Question: I'm struggling to turn this piece of code I wrote - which constructs a heatmap - into an version with a date slider.
'''
import pandas as pd
import plotly.graph_objects as go
...
fig = go.Figure(go.Densitymapbox(lat=df_heat['lat'], lon=df_heat['lon'], z=df_heat['count'],
radius=10,))
fig.update_layout(mapbox_style="carto-positron", mapbox_zoom=10, mapbox_center = {"lat": 40.7831, "lon": -73.9712},)
fig.update_layout(margin={"r":0,"t":0,"l":0,"b":0})
fig.show()
'''
The above code successfully converts a Pandas DataFrame 'df_heat', which looks like the following, into a Plotly <URL>.
'''
lat lon count
0 -62.884215 39.440236 1
1 -62.834226 39.408072 1
2 -62.811707 39.380462 1
3 -62.744564 39.489112 1
...
'''

'df_heat' is itself just an aggregated view of the following DataFrame, which also includes a date.
'''
date lat lon count
0 2018-07-29 40.691828 -73.944609 1
1 2018-07-29 40.693601 -73.945092 1
2 2018-07-29 40.696132 -73.945178 1
3 2018-07-29 40.692726 -73.945532 1
'''
My question is, how can I convert this DataFrame into an plotly map, such as the ones <URL>, which feature a date slider as a filter.
'''
df = pd.DataFrame({'datetime': {0: '2018-09-29 00:00:00', 1: '2018-07-28 00:00:00', 2: '2018-07-29 00:00:00', 3: '2018-07-29 00:00:00', 4: '2018-08-01 00:00:00', 5: '2018-08-01 00:00:00', 6: '2018-08-01 00:00:00', 7: '2018-08-05 00:00:00', 8: '2018-09-06 00:00:00', 9: '2018-09-07 00:00:00', 10: '2018-09-07 00:00:00', 11: '2018-09-08 00:00:00', 12: '2018-09-08 00:00:00', 13: '2018-09-08 00:00:00', 14: '2018-10-08 00:00:00', 15: '2018-10-10 00:00:00', 16: '2018-10-10 00:00:00', 17: '2018-10-11 00:00:00', 18: '2018-10-11 00:00:00', 19: '2018-10-11 00:00:00'},
'lat': {0: 40.<PHONE>, 1: 40.693601, 2: 40.<PHONE>, 3: 40.<PHONE>, 4: 40.697593, 5: 40.<PHONE>, 6: 40.<PHONE>, 7: 40.<PHONE>, 8: 40.<PHONE>, 9: 40.<PHONE>, 10: 40.<PHONE>, 11: 40.<PHONE>, 12: 40.<PHONE>, 13: 40.<PHONE>, 14: 40.<PHONE>, 15: 40.<PHONE>, 16: 40.<PHONE>, 17: 40.<PHONE>, 18: 40.<PHONE>, 19: 40.<PHONE>},
'lon': {0: -73.<PHONE>, 1: -73.<PHONE>, 2: -73.<PHONE>, 3: -73.<PHONE>, 4: -73.<PHONE>, 5: -73.<PHONE>, 6: -74.<PHONE>, 7: -74.<PHONE>, 8: -73.<PHONE>, 9: -74.<PHONE>, 10: -74.<PHONE>, 11: -74.<PHONE>, 12: -74.029886, 13: -74.027542, 14: -74.<PHONE>, 15: -74.<PHONE>, 16: -74.<PHONE>, 17: -73.<PHONE>, 18: -73.<PHONE>, 19: -73.<PHONE>},
'count': {0: 1, 1: 2, 2: 5, 3: 1, 4: 6, 5: 1, 6: 3, 7: 2, 8: 1, 9: 7, 10: 3, 11: 3, 12: 1, 13: 2, 14: 1, 15: 1, 16: 2, 17: 1, 18: 1, 19: 1}})
'''
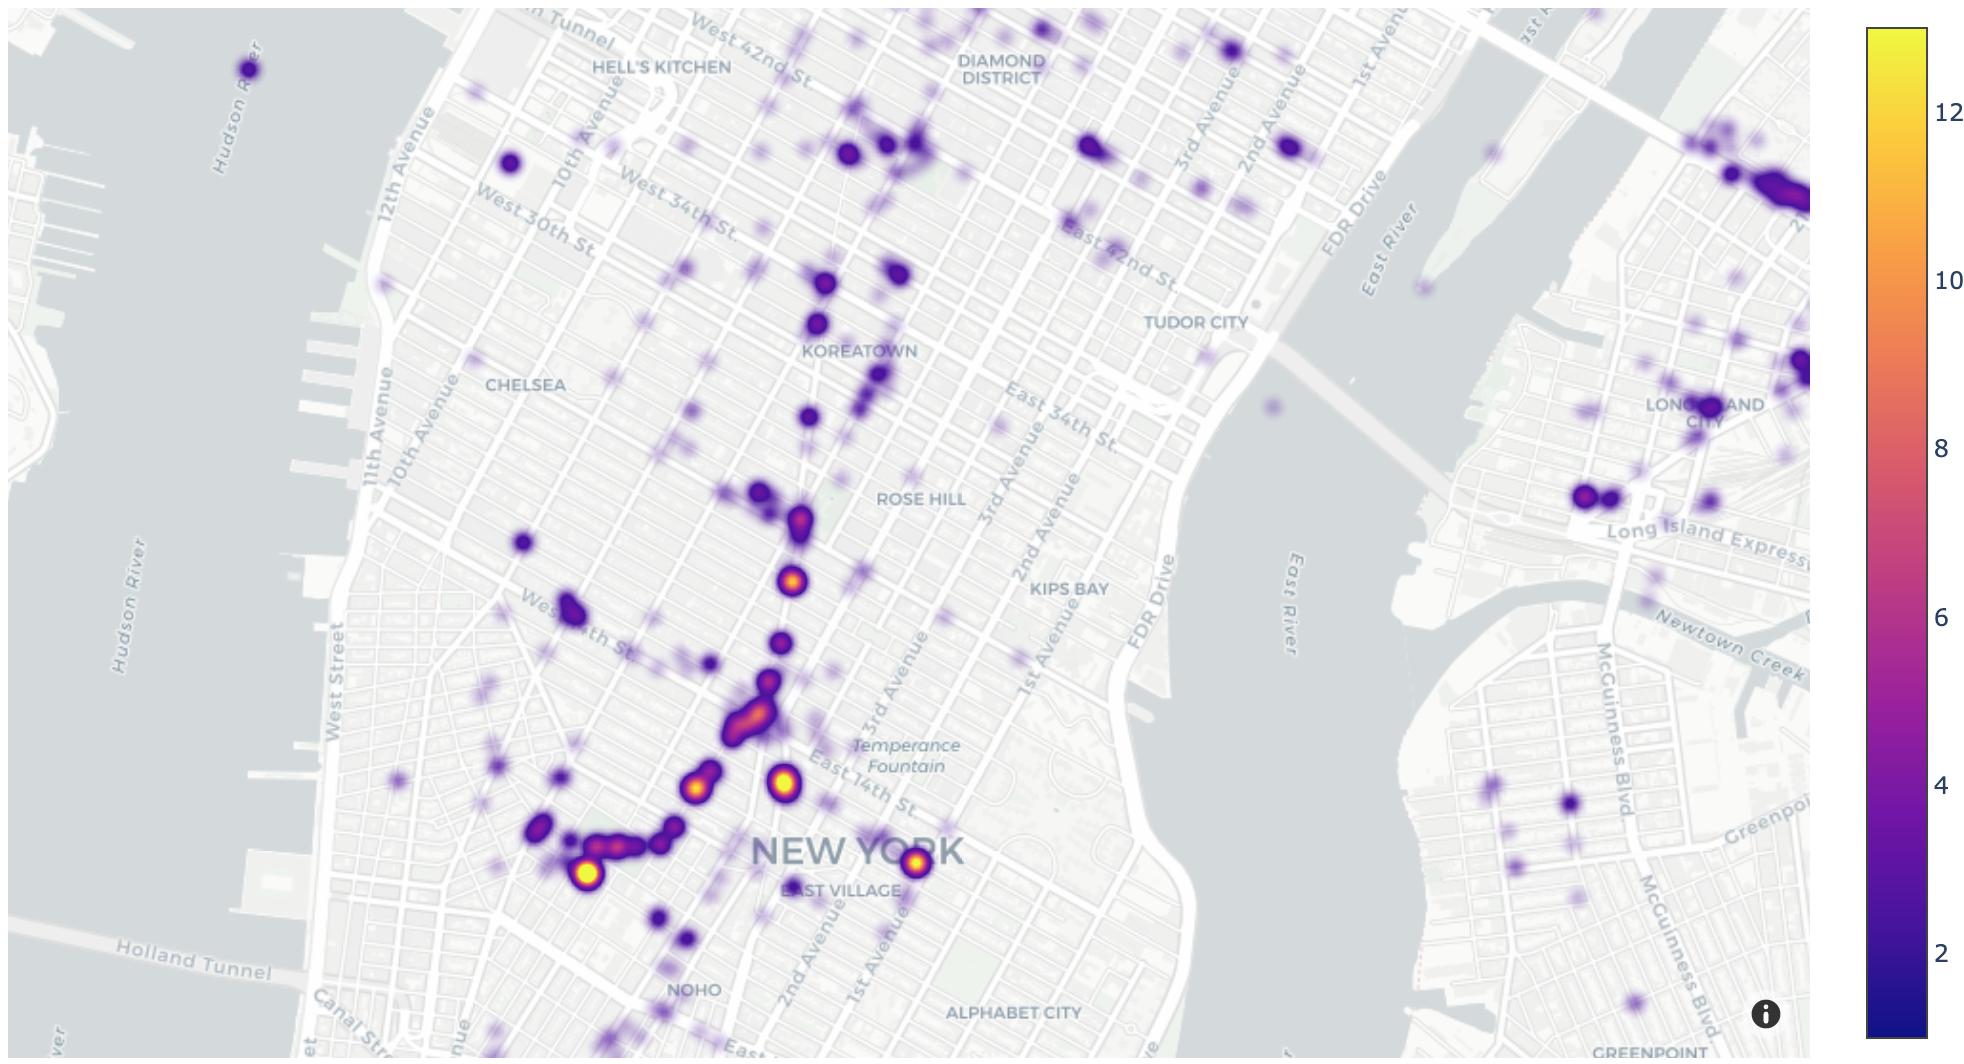
Answer: I did few changes and added the timeline animation to your code.
Similarly to the solution of Teoretic I also used plotly.express which make things shorter.
Live example
<URL>
'''
import pandas as pd
import plotly.express as px
df = pd.DataFrame({'Date': {0: '2018-09-29 00:00:00', 1: '2018-07-28 00:00:00', 2: '2018-07-29 00:00:00', 3: '2018-07-29 00:00:00', 4: '2018-08-01 00:00:00', 5: '2018-08-01 00:00:00', 6: '2018-08-01 00:00:00', 7: '2018-08-05 00:00:00', 8: '2018-09-06 00:00:00', 9: '2018-09-07 00:00:00', 10: '2018-09-07 00:00:00', 11: '2018-09-08 00:00:00', 12: '2018-09-08 00:00:00', 13: '2018-09-08 00:00:00', 14: '2018-10-08 00:00:00', 15: '2018-10-10 00:00:00', 16: '2018-10-10 00:00:00', 17: '2018-10-11 00:00:00', 18: '2018-10-11 00:00:00', 19: '2018-10-11 00:00:00'},
'lat': {0: 40.<PHONE>, 1: 40.693601, 2: 40.<PHONE>, 3: 40.<PHONE>, 4: 40.697593, 5: 40.<PHONE>, 6: 40.<PHONE>, 7: 40.<PHONE>, 8: 40.<PHONE>, 9: 40.<PHONE>, 10: 40.<PHONE>, 11: 40.<PHONE>, 12: 40.<PHONE>, 13: 40.<PHONE>, 14: 40.<PHONE>, 15: 40.<PHONE>, 16: 40.<PHONE>, 17: 40.<PHONE>, 18: 40.<PHONE>, 19: 40.<PHONE>},
'lon': {0: -73.<PHONE>, 1: -73.<PHONE>, 2: -73.<PHONE>, 3: -73.<PHONE>, 4: -73.<PHONE>, 5: -73.<PHONE>, 6: -74.<PHONE>, 7: -74.<PHONE>, 8: -73.<PHONE>, 9: -74.<PHONE>, 10: -74.<PHONE>, 11: -74.<PHONE>, 12: -74.029886, 13: -74.027542, 14: -74.<PHONE>, 15: -74.<PHONE>, 16: -74.<PHONE>, 17: -73.<PHONE>, 18: -73.<PHONE>, 19: -73.<PHONE>},
'count': {0: 1, 1: 2, 2: 5, 3: 1, 4: 6, 5: 1, 6: 3, 7: 2, 8: 1, 9: 7, 10: 3, 11: 3, 12: 1, 13: 2, 14: 1, 15: 1, 16: 2, 17: 1, 18: 1, 19: 1}})
fig = px.density_mapbox(df, lat=df['lat'],
lon=df['lon'],
z=df['count'],
radius=10,
animation_frame="Date"
)
fig.update_layout(mapbox_style="carto-positron", mapbox_zoom=10, mapbox_center = {"lat": 40.7831, "lon": -73.9712},)
fig.update_layout(margin={"r":0,"t":0,"l":0,"b":0})
fig.layout.updatemenus[0].buttons[0].args[1]["frame"]["duration"] = 600
fig.layout.updatemenus[0].buttons[0].args[1]["transition"]["duration"] = 600
fig.layout.coloraxis.showscale = True
fig.layout.sliders[0].pad.t = 10
fig.layout.updatemenus[0].pad.t= 10
fig.show()
'''
Would be nice to see the final result,
or maybe you can share the DataSet Source.